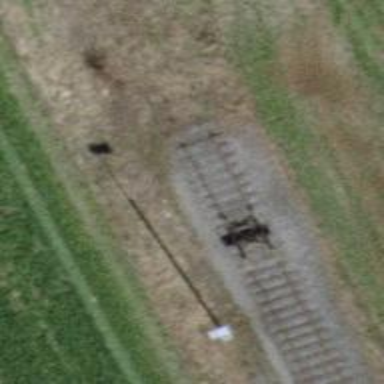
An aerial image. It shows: Railway buffer stop.